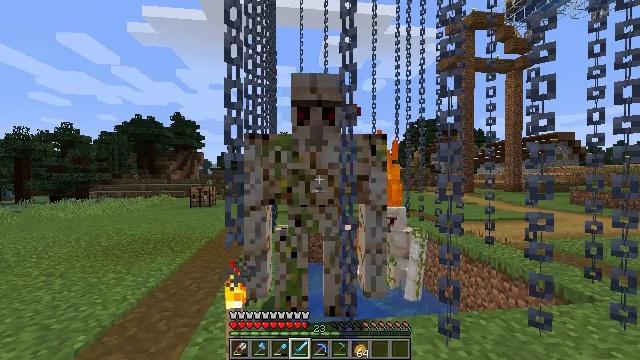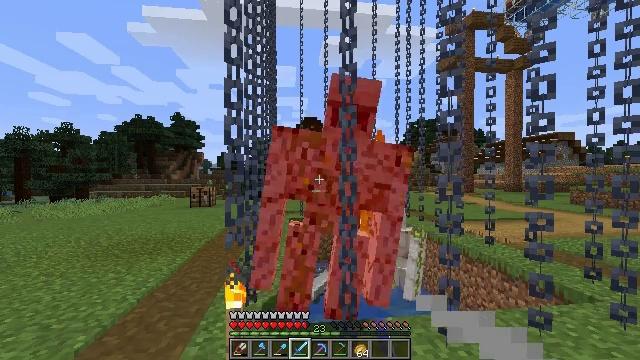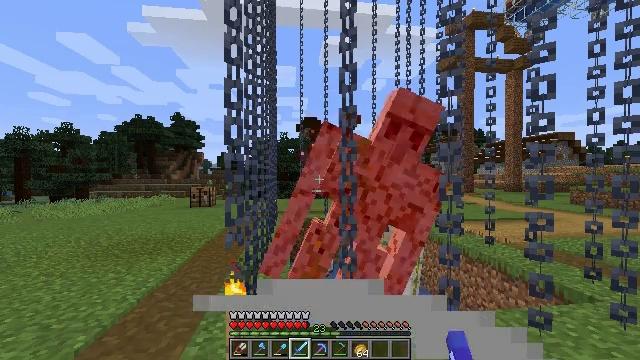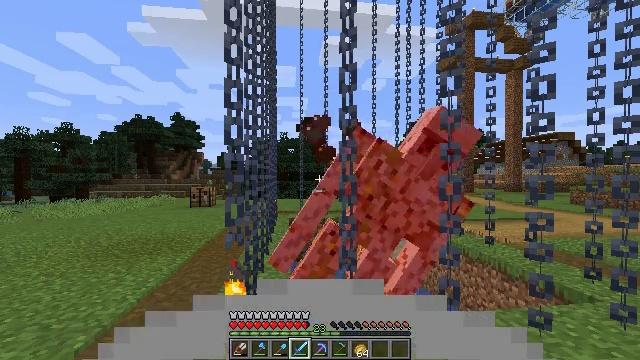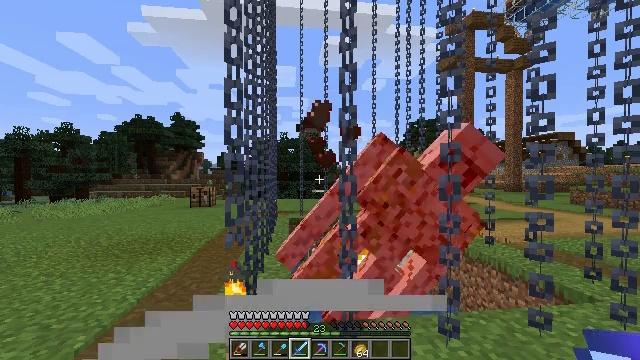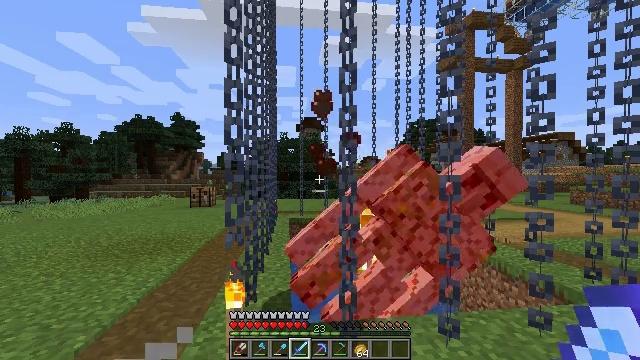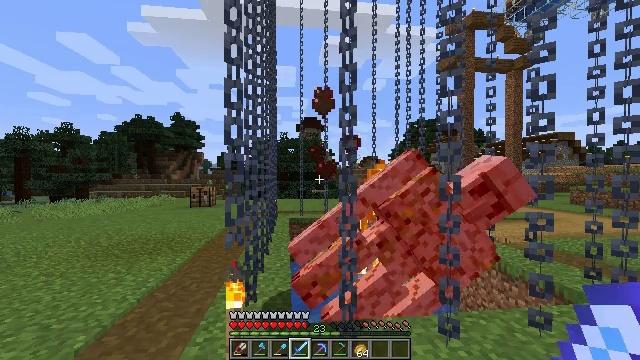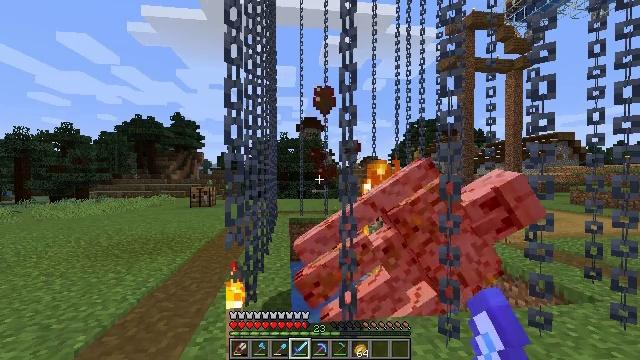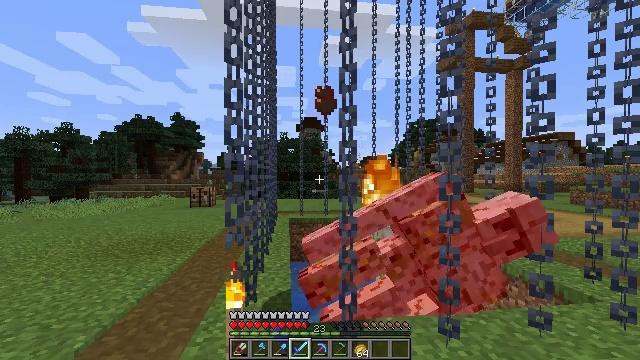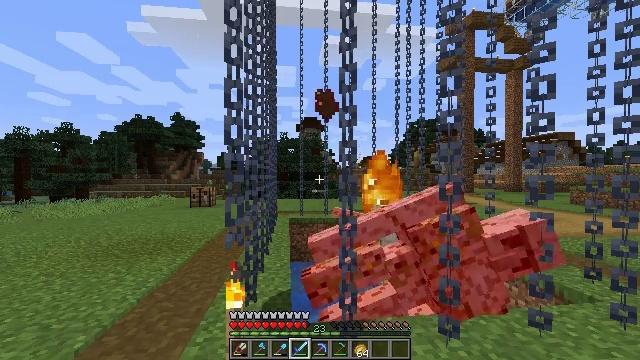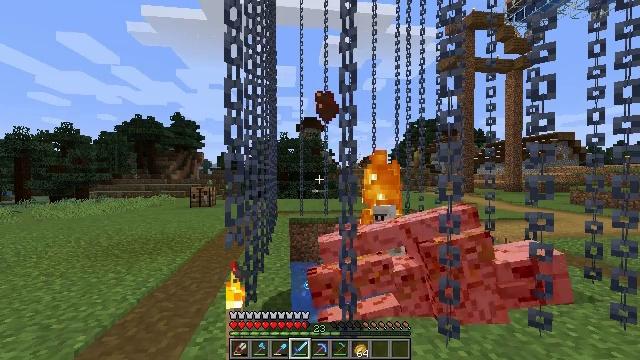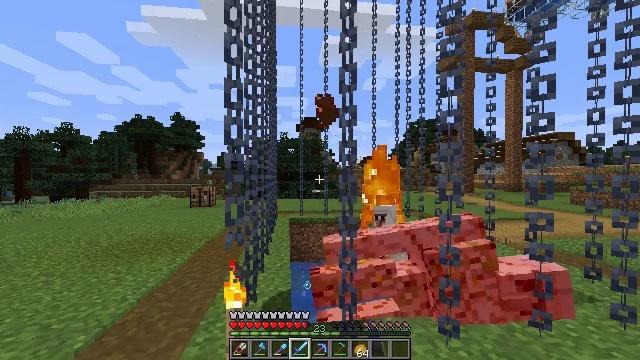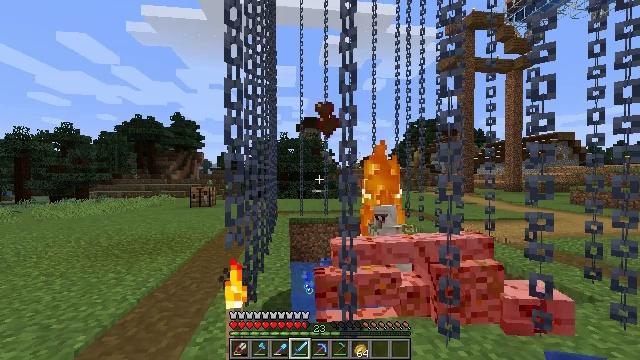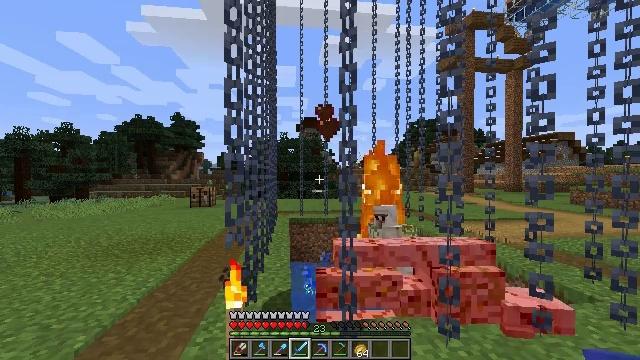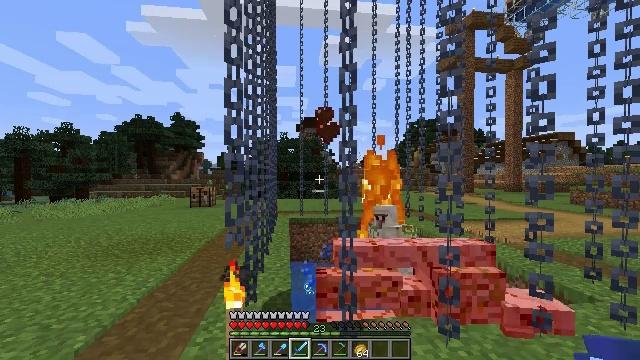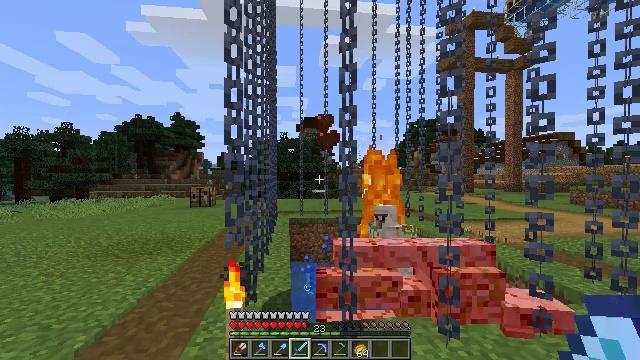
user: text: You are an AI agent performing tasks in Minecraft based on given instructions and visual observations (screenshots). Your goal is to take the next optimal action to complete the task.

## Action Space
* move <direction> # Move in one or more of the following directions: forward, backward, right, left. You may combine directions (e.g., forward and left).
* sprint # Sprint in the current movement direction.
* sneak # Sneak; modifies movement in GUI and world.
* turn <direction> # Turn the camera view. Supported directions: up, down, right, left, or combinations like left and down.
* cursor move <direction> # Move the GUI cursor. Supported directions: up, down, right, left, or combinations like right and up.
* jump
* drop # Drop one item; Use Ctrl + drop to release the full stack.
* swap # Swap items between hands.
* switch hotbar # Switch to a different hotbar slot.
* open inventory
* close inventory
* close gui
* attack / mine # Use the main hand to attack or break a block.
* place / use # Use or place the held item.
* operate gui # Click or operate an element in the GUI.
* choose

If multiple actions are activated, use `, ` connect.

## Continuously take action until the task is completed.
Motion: motion action
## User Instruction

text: Gather potatoes by left-clicking.
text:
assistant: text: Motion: attack / mine
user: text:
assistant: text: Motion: attack / mine
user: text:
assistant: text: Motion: no_op
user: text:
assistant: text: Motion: no_op
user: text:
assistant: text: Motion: no_op
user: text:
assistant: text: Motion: attack / mine
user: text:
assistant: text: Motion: attack / mine
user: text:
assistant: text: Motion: attack / mine
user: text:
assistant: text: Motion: attack / mine
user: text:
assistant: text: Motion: attack / mine
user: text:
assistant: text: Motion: attack / mine
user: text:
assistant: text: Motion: attack / mine
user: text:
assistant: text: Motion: no_op
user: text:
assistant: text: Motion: no_op
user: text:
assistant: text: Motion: no_op
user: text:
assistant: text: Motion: no_op
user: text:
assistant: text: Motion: no_op
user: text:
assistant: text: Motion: no_op
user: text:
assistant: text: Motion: no_op
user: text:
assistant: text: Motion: no_op
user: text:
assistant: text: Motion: no_op
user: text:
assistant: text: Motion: no_op
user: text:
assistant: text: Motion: no_op
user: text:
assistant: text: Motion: no_op
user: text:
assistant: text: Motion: no_op
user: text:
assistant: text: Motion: no_op
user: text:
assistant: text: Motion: no_op
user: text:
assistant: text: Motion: no_op
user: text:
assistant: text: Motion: no_op
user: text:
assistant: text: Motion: no_op